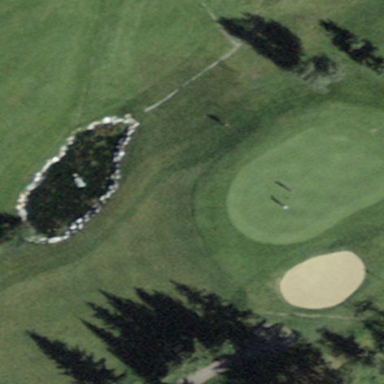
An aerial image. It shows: Green golf area with grass land use.